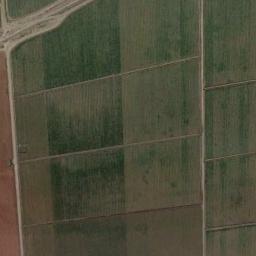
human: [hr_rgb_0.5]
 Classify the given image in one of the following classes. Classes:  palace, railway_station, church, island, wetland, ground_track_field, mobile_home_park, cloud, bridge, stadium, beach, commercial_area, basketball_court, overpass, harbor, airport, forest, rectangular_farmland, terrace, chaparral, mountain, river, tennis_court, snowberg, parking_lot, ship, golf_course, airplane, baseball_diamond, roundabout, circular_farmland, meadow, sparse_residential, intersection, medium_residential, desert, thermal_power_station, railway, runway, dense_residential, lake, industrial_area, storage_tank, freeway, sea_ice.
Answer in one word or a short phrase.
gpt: rectangular_farmland